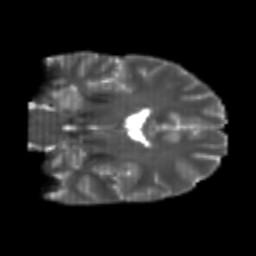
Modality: T2w
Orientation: coronal
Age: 24
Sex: male
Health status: healthy
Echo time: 0.074 s